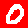
Digit: 0